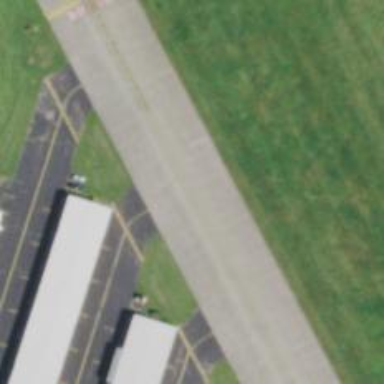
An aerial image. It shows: View of taxiway at the airport.